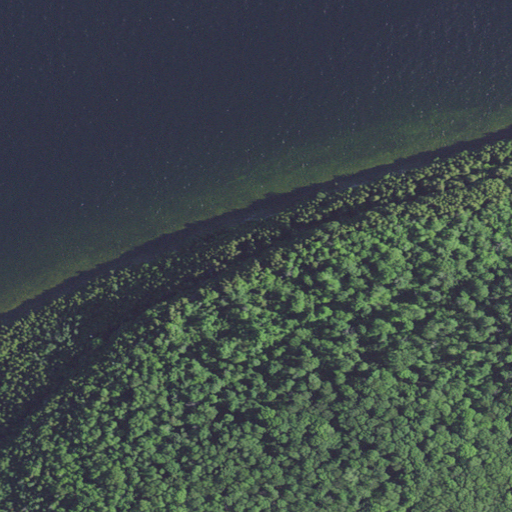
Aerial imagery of cliff(s) in Wisconsin named Deathdoor Bluff containing open water, deciduous forest, woody wetlands, mixed forest, and herbaceous wetlands